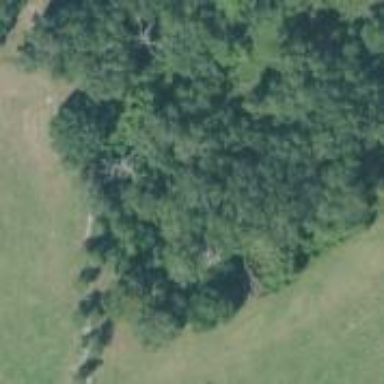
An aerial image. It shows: Mixed woodland with various types of leaves.